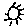
Label: sun